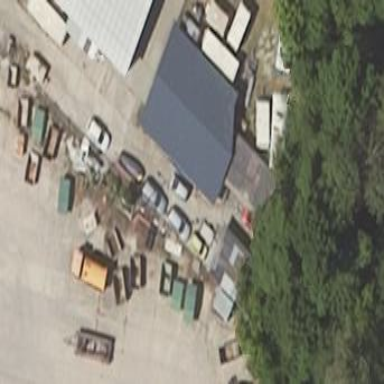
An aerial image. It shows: Shed building.